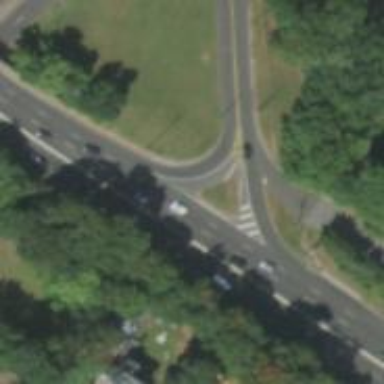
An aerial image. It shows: Trunk link highway.